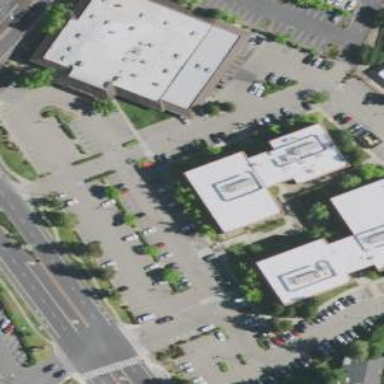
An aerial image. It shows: Civic building.